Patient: sex M, age 47
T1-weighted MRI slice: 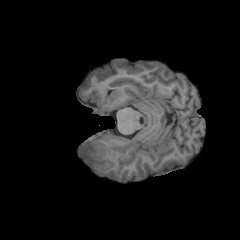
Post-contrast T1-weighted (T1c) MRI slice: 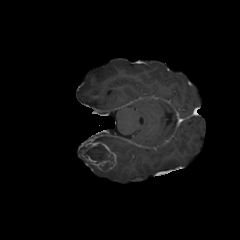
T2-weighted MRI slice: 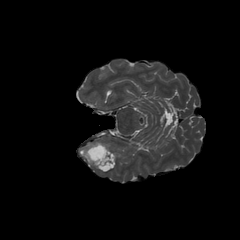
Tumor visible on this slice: yes
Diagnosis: Glioblastoma, IDH-wildtype
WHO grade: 4